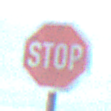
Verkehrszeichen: Stop
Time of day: SunriseSunset
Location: Outdoor (Beach)
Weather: PartlyCloudy
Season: NotSpecified
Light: Natural